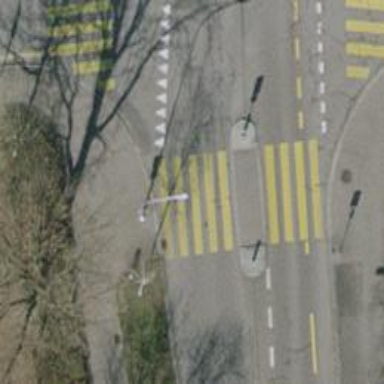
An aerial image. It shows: Uncontrolled zebra crossing with pedestrian island.